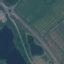
Land use / land cover class: Highway